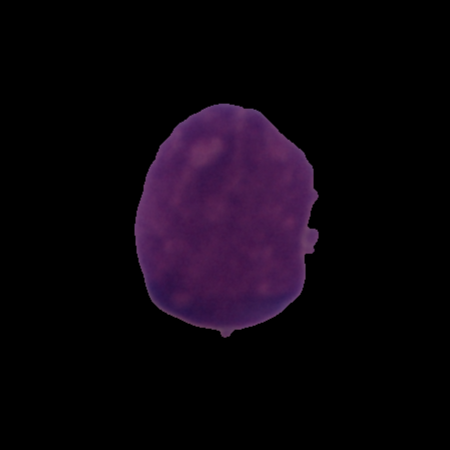
Label: cancer